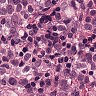
Metastatic tissue present: yes